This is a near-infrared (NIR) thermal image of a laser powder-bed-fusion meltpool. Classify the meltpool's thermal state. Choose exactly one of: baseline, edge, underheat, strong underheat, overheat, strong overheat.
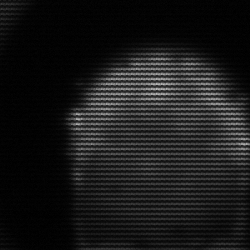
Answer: edge